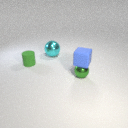
small green metal sphere to the right of large cyan metal sphere